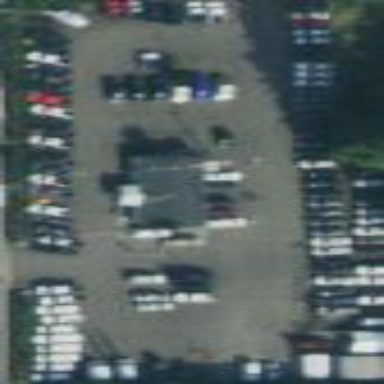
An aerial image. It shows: Commercial area with car shop.